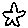
Label: star